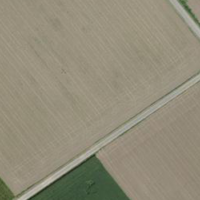
EUNIS habitat code: 52
Species observed at this site:
Fagopyrum esculentum